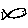
Label: fish